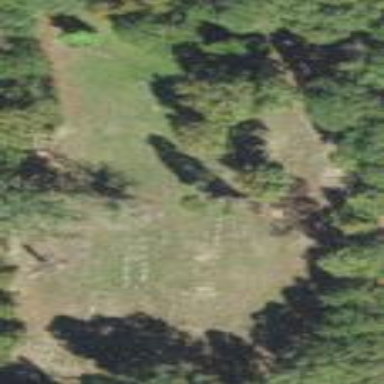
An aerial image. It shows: Graveyard.